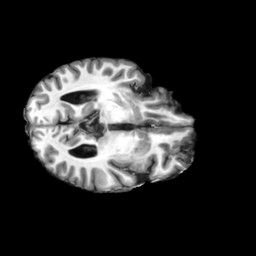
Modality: T1w
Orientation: axial
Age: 41
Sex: male
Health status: ill